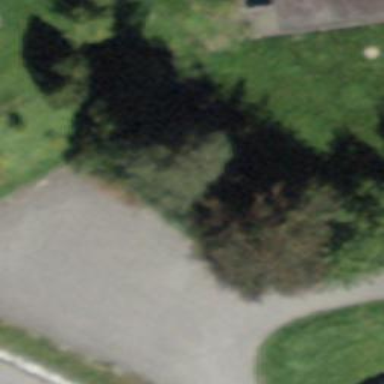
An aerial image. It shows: Garage.